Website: apple-inc
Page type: review-order
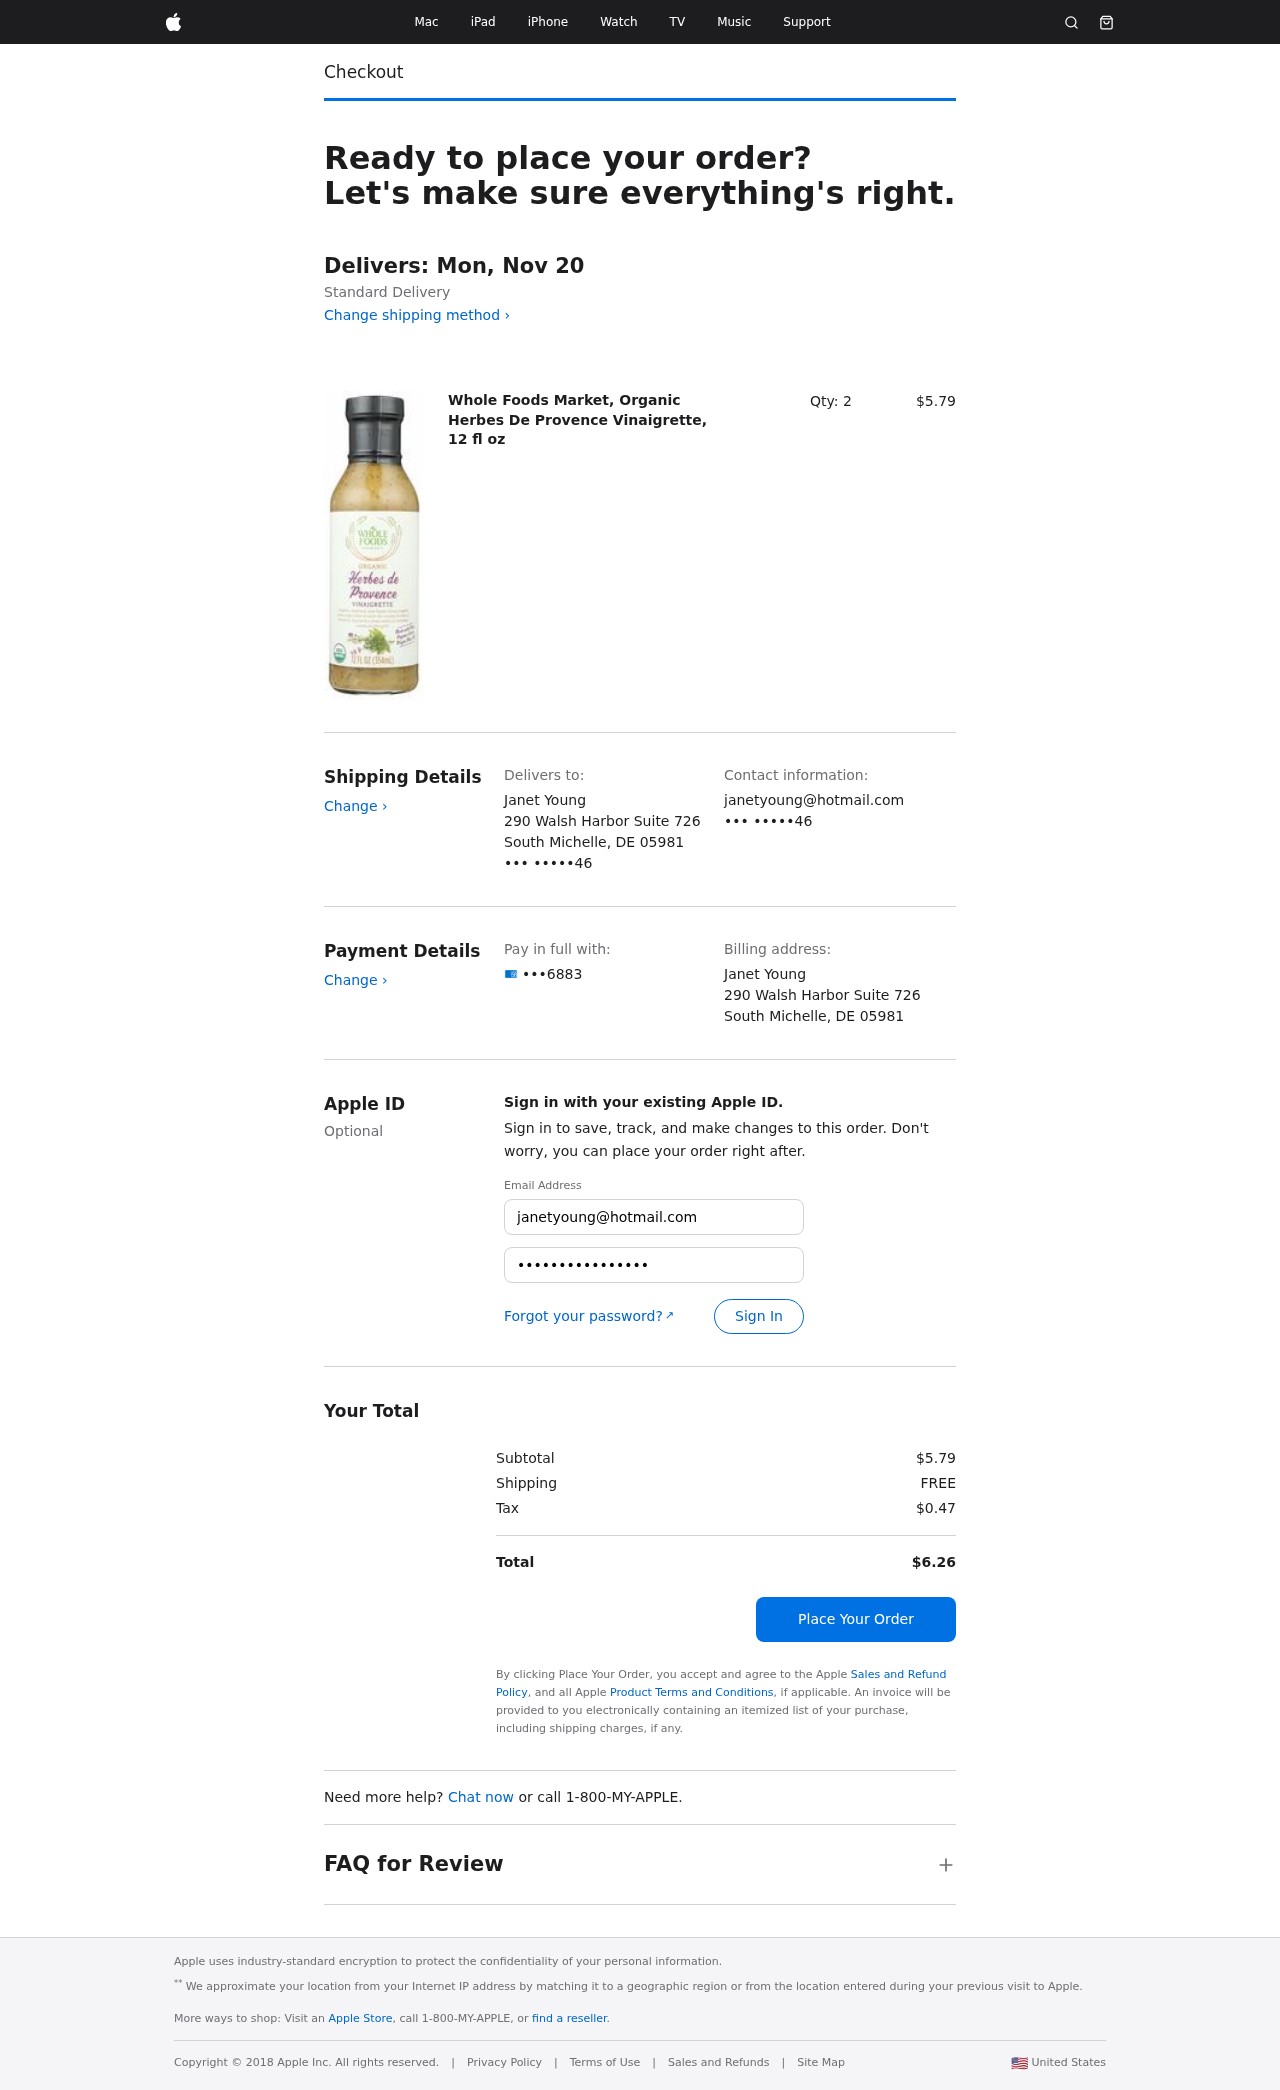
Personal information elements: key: PII_CARD_LAST4
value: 6883
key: PII_CITY_STATE_ZIP
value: South Michelle, DE 05981
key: PII_EMAIL3
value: janetyoung@hotmail.com
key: PII_FULLNAME
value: Janet Young
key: PII_PHONE_SUFFIX
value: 46
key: PII_STREET
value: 290 Walsh Harbor Suite 726
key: PII_EMAIL2
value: janetyoung@hotmail.com
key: PII_PHONE_SUFFIX2
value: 46
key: PII_FULLNAME2
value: Janet Young
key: PII_CITY
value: South Michelle
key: PII_STATE_ABBR
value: DE
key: PII_POSTCODE
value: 05981
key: PII_POSTCODE_FULL
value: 05981
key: PII_CITY_STATE
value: South Michelle, DE
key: PII_POSTCODE_NUMERIC
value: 5981
Product elements: key: PRODUCT1_NAME
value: Whole Foods Market, Organic Herbes De Provence Vinaigrette, 12 fl oz
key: PRODUCT1_PRICE
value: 5.79
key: PRODUCT1_QUANTITY
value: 2
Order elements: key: ORDER_DELIVERY_DATE
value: Delivers: Mon, Nov 20
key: ORDER_SUBTOTAL
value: $5.79
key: ORDER_SHIPPING_COST
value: FREE
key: ORDER_TAX
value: $0.47
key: ORDER_TOTAL
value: $6.26